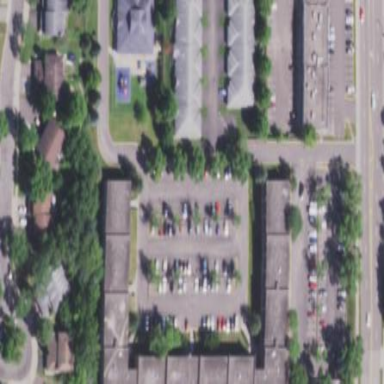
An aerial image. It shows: Parking area.